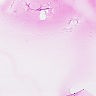
Metastatic tissue present: no